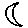
Label: moon